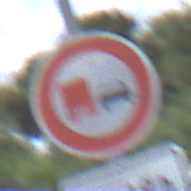
Verkehrszeichen: UeberholverbotKraftfahrzeuge
Zusatzzeichen unten: ZeitangabenOhneBeschraenkungAufWochentage1
Umgebung: Outdoor, Nature
Tageszeit: Midday
Wetter: PartlyCloudy
Licht: Natural
Jahreszeit: NotSpecified
Kontrast: HighContrast